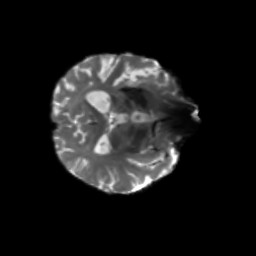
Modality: T2w
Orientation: axial
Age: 70
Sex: male
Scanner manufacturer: siemens
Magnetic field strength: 3 T
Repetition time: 5.25 s
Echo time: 0.08 s